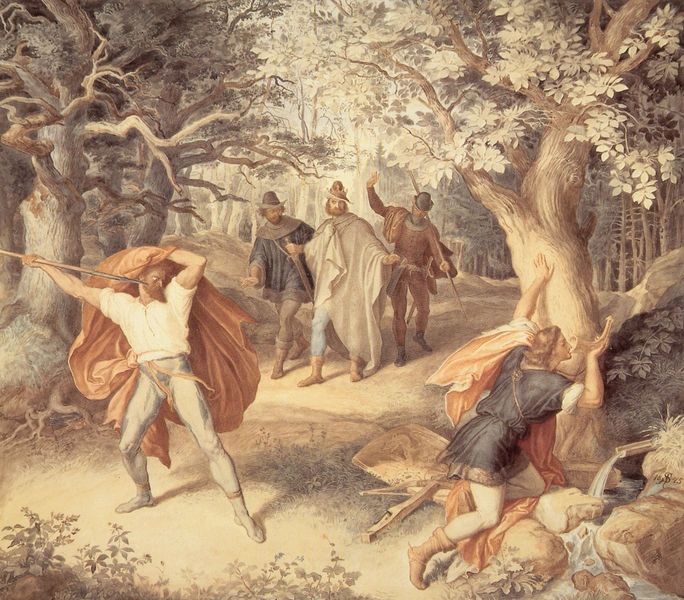
Titel: Hagen ermordet Siegfried
Künstler: Julius Schnorr von Carolsfeld
Standort: München
Institution: Bayerische Verwaltung der staatlichen Schlösser, Gärten und Seen
Schlagwörter: baum, blau, blätter, felsen, gemälde, gruppe, held, kampf, laub, mann, schatten, umhang, wasser, weiß, bäume, fluss, gelb, sand, äste, bewegung, braun, ellbogen, getränk, grau, hell, hut, hüte, licht, männer, orange, pastell, rücken, szene, gras, rot, tuch, weg, beige, bart, bärte, hemd, trinken, historie, mord, steine, tod, horn, trinkhorn, ast, bach, baumstamm, natur, gehen, boden, gewand, kelch, mantel, drei, pflanzen, locken, wald, zart, brunnen, deutschland, farbig, bogen, schuhe, farben, fels, rast, romantik, schlacht, fight, gefolge, hat, lanze, men, people, robes, black, painting, verkleidung, deutsch, nazarener, fallen, flucht, schild, münchen, wurzel, lichtung, wagner, gefahr, schwert, überfall, knien, flüchten, stiefel, mythologie, jagd, kämpfen, bedrohung, jüngling, wurzeln, singen, jäger, residenz, fighting, man, rocks, tree, geäst, wanderer, mythologisch, rinde, sage, ermordung, mittelalter, sturz, historienmalerei, duell, felse, nature, water, trees, historismus, death, heiliger, nibelungen, siegfried, eiche, armbrust, speer, fresko, töten, forest, stream, drawing, eichen, räuber, schwind, wandbild, waldweg, wurf, drinken, helden, coat, hats, battle, beard, boots, saint, story, pfeil, brunne, ermorden, scene, anschlag, human, spring, cloak, leaves, aquarelle, jacht, stehlen, quelle, aquarel, ground, back, medieval, umklammern, sagen, branches, schwindt, walkd, moritz von schwind, moritz von schwindt, schnorr, forrest, humans, robin hood, wotan, schnorr von carolsfeld, attentat, deutsche sage, deutsche sagen, germanen, hagen, hood, julius schnorr, langschwert, meuchelmord, mordanschlag, mordversuch, robin, siegfired, umhangr, verräter, von schwindt, werfen, zielen, siegried, drink, tötung, dagger, well, kill, spears, woods, crossbow, kmpf, leggings, spear, kneel, oak, mort, detailed, n, lance, q, hunt, eihe, #speer, cloack, fine, capes, brim, highway, sheath, überfasll, auquarel, zielt, flüchtliger, siegfries, armbruat, morte, lölaub, attach, slayed, pursuit, oak trea, abres, spear from right, right hand charcter with horn holding tree, horn call